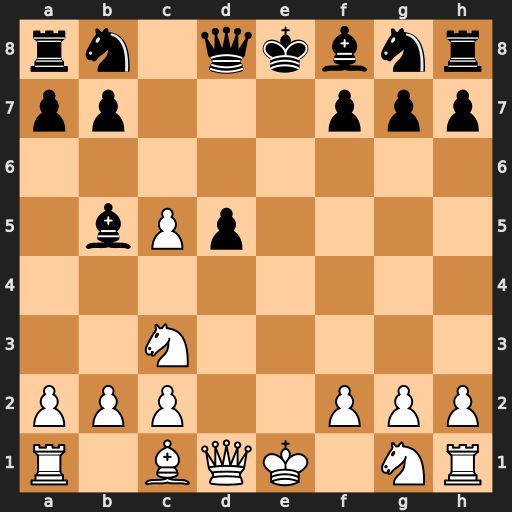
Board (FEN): rn1qkbnr/pp3ppp/8/1bPp4/8/2N5/PPP2PPP/R1BQK1NR
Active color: w
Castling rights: KQkq
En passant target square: -
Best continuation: Nxb5 Qa5+ Nc3